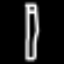
Label: pencil